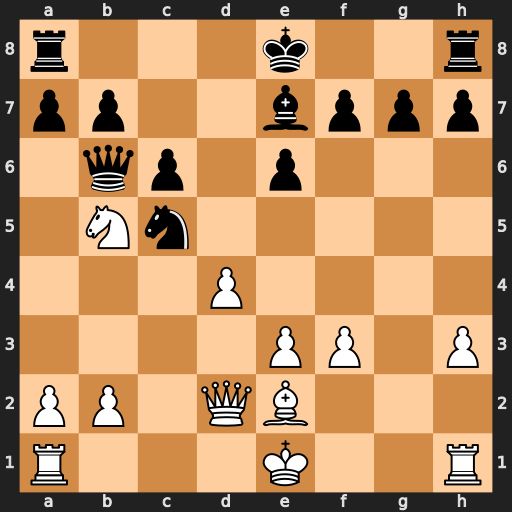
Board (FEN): r3k2r/pp2bppp/1qp1p3/1Nn5/3P4/4PP1P/PP1QB3/R3K2R
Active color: w
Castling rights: KQkq
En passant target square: -
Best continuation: dxc5 Bxc5 Nd6+ Bxd6 Qxd6